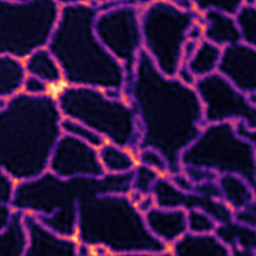
Label: Super-resolution ER image